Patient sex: M
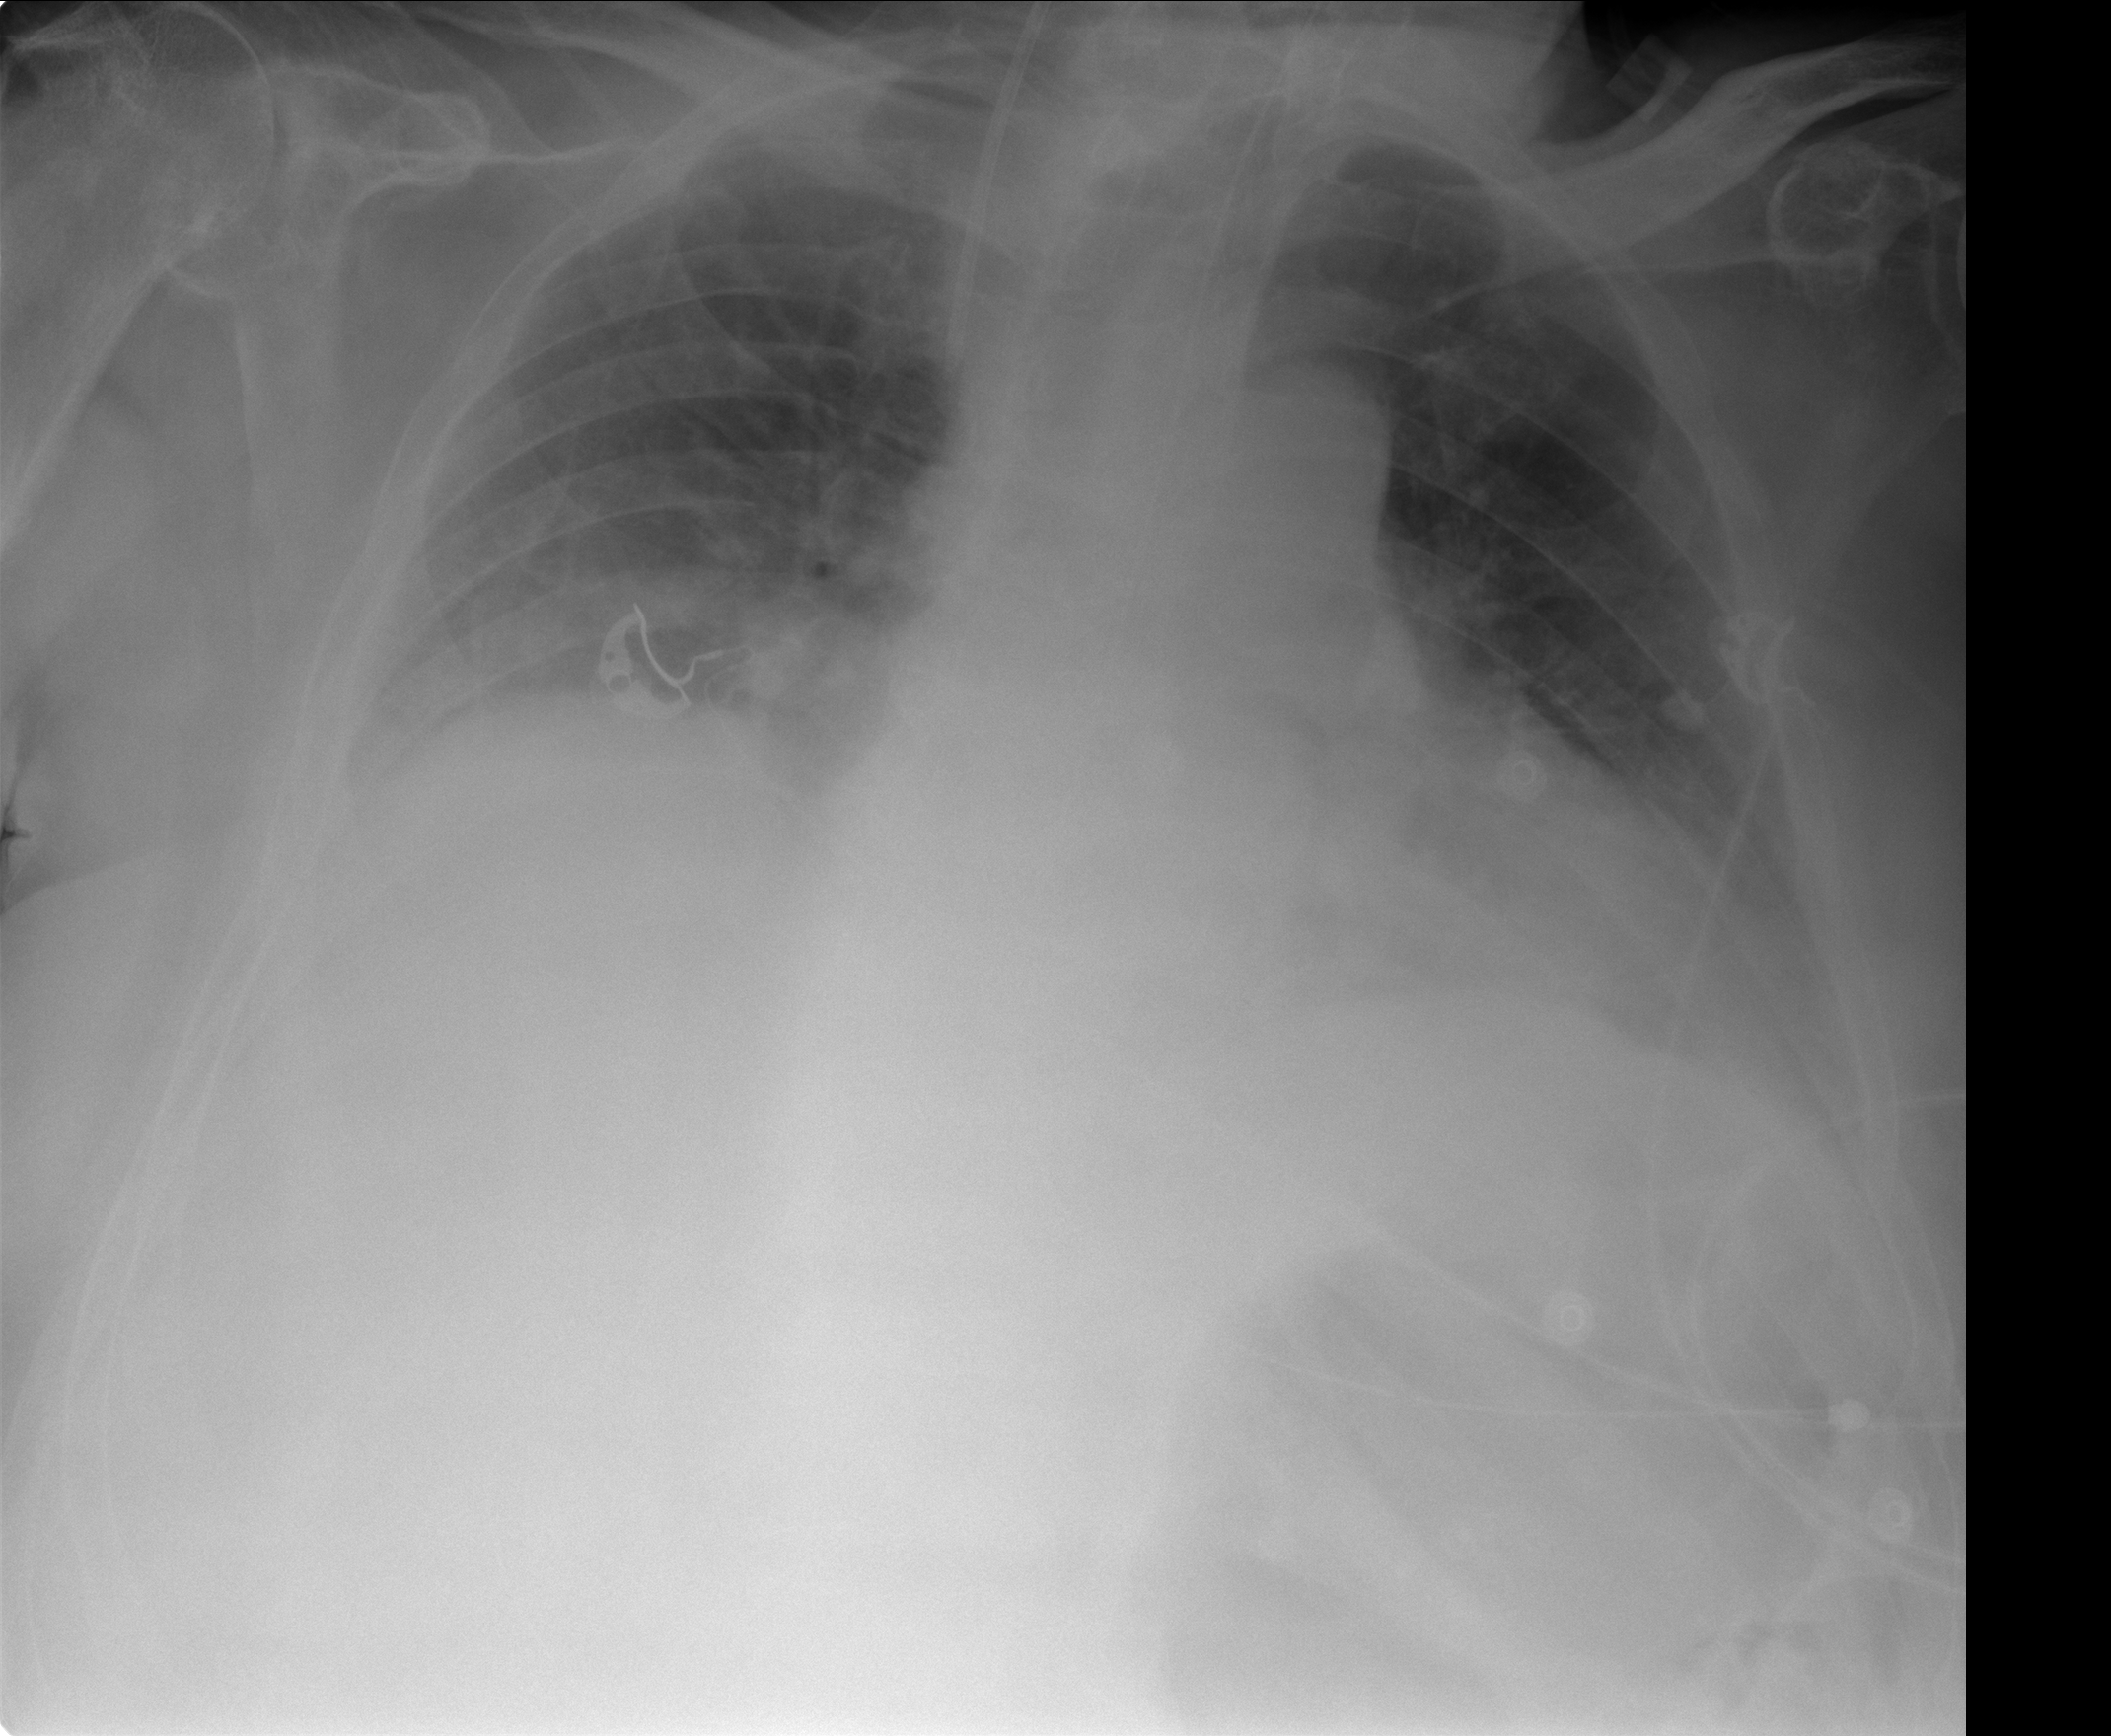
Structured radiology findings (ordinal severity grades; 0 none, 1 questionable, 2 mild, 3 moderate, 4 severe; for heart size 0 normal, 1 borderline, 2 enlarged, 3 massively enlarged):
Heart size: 2
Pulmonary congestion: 2
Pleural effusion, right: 2
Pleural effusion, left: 2
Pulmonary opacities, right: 3
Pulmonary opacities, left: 0
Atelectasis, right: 2
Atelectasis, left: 2